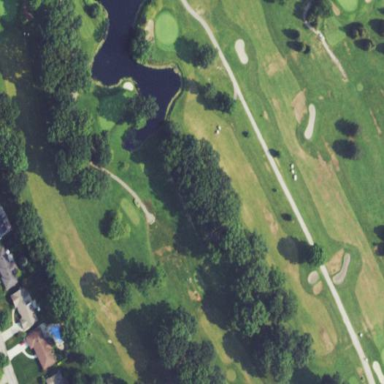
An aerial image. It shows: Golf fairway surrounded by grass.